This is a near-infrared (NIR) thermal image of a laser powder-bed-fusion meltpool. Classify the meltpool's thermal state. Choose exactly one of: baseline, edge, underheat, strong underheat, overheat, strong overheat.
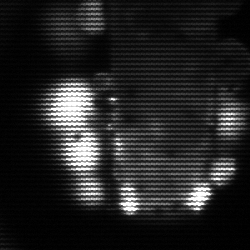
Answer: strong underheat